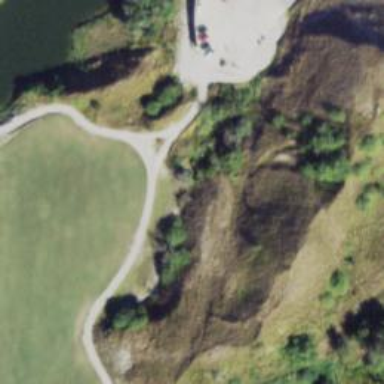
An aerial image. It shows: Path for both road and golf.